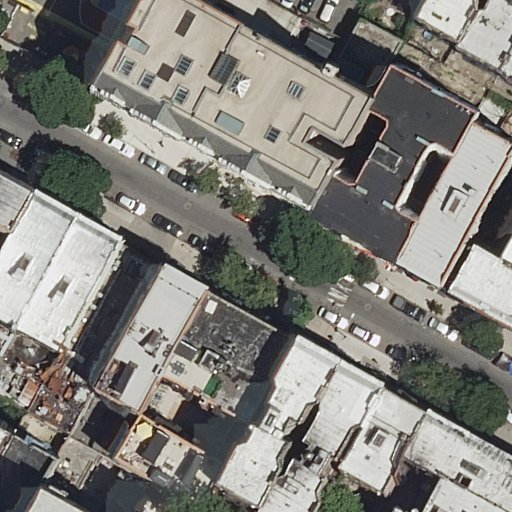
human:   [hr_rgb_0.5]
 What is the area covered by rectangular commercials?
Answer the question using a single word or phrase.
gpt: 0m2

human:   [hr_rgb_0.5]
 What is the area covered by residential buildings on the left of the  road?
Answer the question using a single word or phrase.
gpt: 2300m2

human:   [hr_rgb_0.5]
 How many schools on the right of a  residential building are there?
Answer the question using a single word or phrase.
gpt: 0

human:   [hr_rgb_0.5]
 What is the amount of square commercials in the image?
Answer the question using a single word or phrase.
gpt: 0

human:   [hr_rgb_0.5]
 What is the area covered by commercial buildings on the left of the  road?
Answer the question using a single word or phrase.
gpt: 0m2

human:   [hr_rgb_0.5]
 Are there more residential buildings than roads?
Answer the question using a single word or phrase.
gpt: yes

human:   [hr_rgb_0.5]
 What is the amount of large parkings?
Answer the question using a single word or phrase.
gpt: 1

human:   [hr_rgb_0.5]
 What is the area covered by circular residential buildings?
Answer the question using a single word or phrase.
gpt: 0m2

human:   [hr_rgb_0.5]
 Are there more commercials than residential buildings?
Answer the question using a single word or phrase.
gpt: no

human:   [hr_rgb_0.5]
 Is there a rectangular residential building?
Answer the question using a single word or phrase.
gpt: yes

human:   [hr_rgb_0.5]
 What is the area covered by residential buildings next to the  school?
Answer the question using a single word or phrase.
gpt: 4724m2

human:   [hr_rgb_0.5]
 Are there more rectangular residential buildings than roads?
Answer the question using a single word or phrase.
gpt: yes

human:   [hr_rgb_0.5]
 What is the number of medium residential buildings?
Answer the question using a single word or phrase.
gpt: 15

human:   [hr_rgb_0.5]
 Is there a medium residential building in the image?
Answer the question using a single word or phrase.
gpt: yes

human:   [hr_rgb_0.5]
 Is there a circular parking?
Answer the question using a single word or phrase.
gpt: no

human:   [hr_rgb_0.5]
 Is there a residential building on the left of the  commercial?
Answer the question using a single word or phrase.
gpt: yes

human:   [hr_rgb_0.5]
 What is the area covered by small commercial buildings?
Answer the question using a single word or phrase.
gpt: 0m2

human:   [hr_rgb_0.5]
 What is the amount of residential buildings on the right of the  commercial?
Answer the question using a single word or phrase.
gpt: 11

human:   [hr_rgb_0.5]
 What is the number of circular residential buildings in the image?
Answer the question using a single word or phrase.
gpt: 0

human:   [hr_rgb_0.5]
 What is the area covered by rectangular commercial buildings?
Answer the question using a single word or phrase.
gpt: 0m2

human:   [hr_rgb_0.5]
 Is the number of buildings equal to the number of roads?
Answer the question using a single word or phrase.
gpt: no

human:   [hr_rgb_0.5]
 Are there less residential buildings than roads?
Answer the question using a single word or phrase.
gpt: no

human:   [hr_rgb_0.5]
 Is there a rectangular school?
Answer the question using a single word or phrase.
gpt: no

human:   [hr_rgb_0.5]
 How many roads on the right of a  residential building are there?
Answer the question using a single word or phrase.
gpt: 0

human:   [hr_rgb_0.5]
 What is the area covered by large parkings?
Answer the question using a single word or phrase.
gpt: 2301m2

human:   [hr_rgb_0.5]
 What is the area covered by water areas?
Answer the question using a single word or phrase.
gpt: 0m2

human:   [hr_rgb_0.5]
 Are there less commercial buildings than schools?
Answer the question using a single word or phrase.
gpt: yes

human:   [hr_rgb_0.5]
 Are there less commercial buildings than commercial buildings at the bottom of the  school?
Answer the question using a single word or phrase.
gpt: no

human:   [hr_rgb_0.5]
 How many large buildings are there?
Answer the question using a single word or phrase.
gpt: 1

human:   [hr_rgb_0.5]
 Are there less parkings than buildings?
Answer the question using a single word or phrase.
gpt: yes

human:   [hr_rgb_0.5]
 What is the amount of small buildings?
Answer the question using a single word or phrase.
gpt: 8

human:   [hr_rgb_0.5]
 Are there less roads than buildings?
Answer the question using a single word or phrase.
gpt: yes

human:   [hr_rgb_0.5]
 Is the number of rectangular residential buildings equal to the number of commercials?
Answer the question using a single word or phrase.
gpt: no

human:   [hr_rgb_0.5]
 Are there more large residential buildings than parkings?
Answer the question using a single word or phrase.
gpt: no

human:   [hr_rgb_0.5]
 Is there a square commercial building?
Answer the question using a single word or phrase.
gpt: no

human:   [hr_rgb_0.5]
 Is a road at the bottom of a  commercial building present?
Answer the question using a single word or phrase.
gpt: no